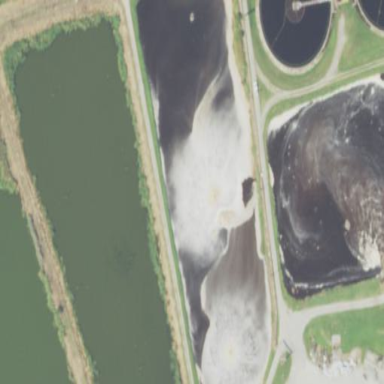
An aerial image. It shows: Image of wastewater.